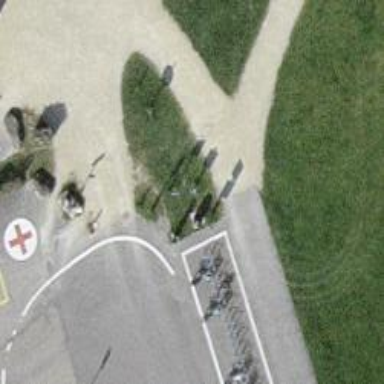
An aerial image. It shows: Bicycle parking area with wall loops.